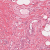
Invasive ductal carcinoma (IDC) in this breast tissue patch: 1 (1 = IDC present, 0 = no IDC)